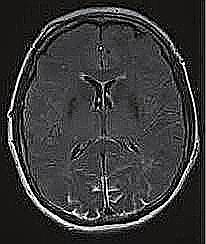
Label: notumor